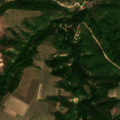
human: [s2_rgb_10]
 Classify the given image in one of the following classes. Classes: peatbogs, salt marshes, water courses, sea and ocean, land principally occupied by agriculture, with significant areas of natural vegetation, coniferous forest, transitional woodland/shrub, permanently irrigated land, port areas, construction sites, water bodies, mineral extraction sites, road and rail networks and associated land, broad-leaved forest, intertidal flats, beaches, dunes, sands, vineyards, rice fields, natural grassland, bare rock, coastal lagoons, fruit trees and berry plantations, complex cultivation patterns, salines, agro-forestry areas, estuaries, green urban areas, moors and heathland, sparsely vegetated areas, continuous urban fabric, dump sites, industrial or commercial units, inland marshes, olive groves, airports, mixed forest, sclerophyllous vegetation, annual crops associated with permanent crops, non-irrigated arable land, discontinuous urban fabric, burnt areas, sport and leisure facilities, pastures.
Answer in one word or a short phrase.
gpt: pastures, complex cultivation patterns, land principally occupied by agriculture, with significant areas of natural vegetation, broad-leaved forest